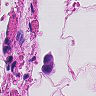
Metastatic tissue present: no